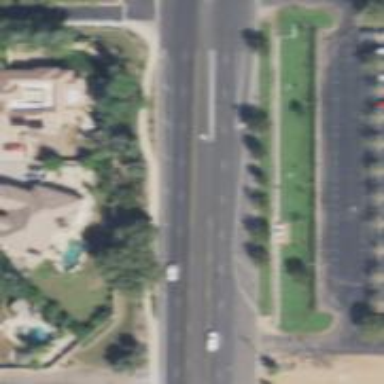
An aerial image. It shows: Secondary road with asphalt surface.